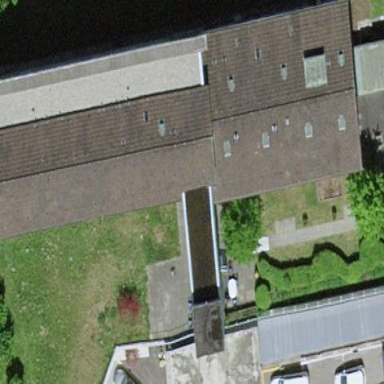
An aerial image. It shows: Hospital building.